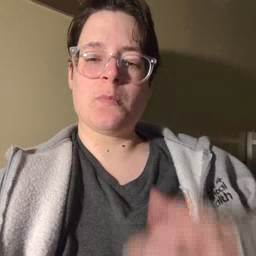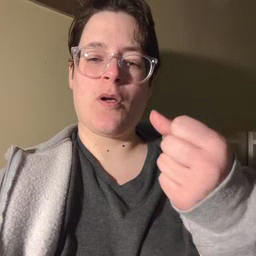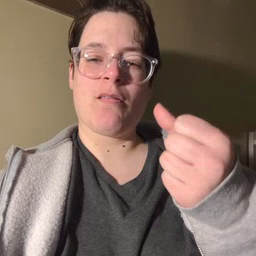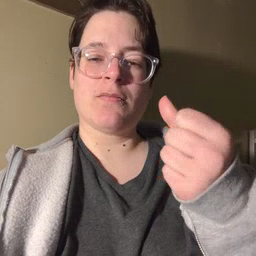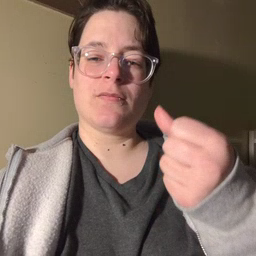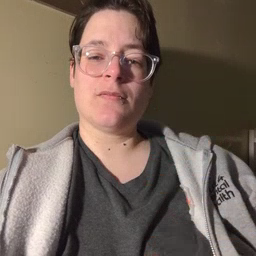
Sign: milk